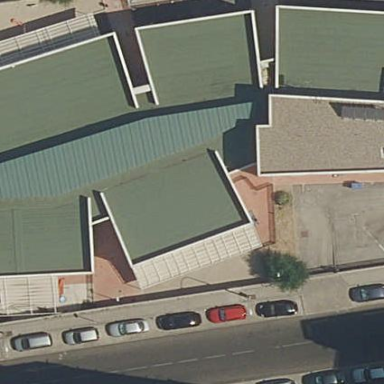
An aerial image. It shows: Kindergarten.